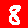
Digit: 8